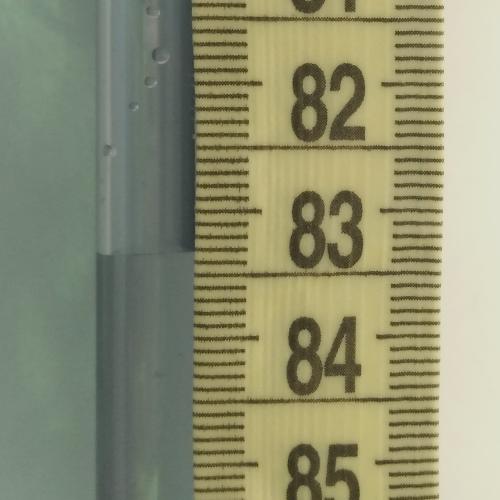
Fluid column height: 83.3 cm